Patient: sex F, age 68
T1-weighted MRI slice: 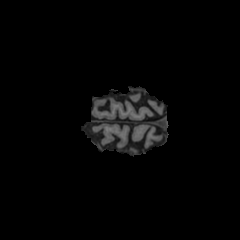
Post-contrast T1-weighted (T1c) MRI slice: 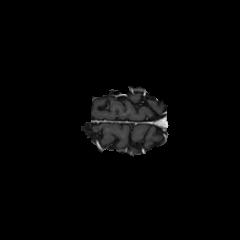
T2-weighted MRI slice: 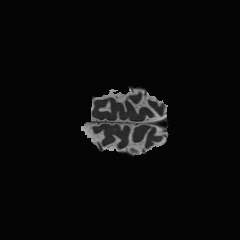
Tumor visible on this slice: no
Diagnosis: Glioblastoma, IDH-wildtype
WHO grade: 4